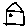
Label: house